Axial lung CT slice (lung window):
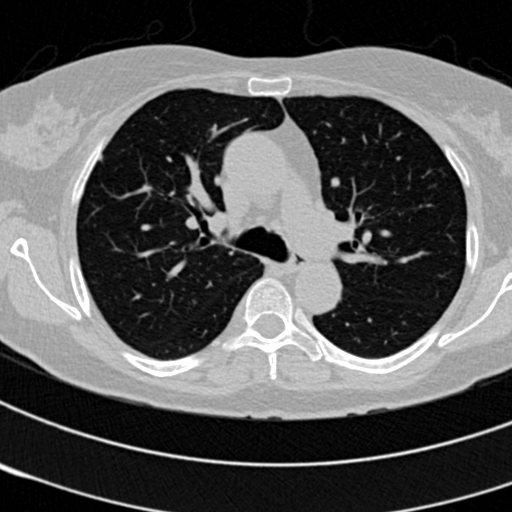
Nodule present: no